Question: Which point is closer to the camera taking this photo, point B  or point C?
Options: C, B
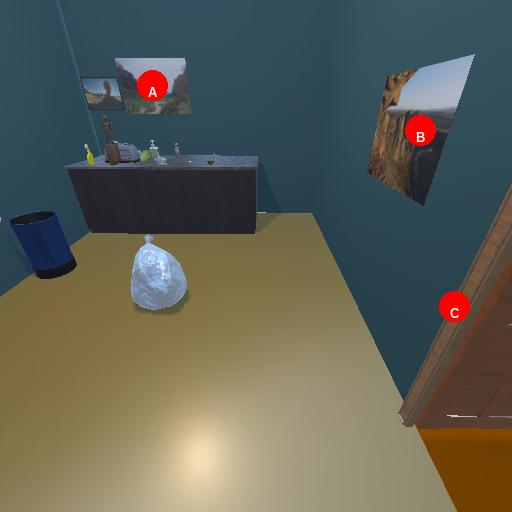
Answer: C